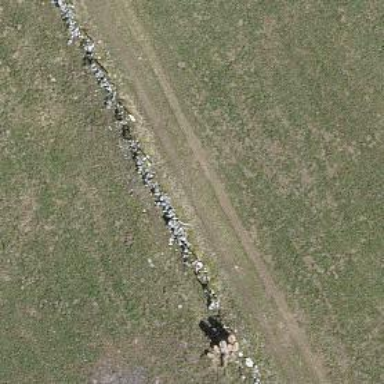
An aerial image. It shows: Dry stone wall barrier.